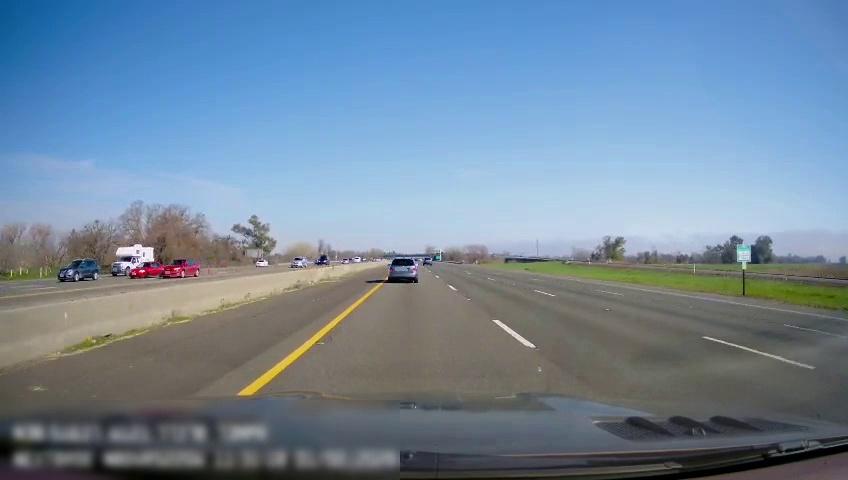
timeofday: Day
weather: Sunny
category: Drivable Space
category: Drivable Space
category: Drivable Space
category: Vehicles | SUV
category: Vehicles | SUV
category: Vehicles | Truck
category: Vehicles | Car
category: Vehicles | Car
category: Vehicles | Car
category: Vehicles | SUV
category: Vehicles | SUV
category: Vehicles | SUV
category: Lanes | Current Lane
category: Lanes | Current Lane
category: Lanes | Alternate Lane
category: Lanes | Alternate Lane
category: Lanes | Alternate Lane
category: Lanes | Opposite Lane
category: Lanes | Opposite Lane
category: Traffic | Signs